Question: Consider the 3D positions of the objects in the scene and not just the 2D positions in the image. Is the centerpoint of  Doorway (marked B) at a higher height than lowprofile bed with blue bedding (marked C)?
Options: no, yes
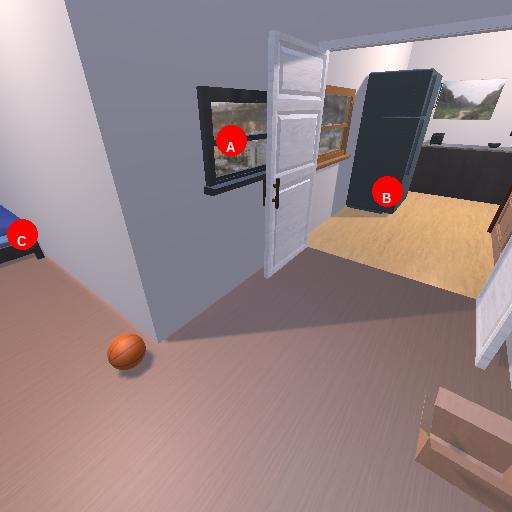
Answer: no